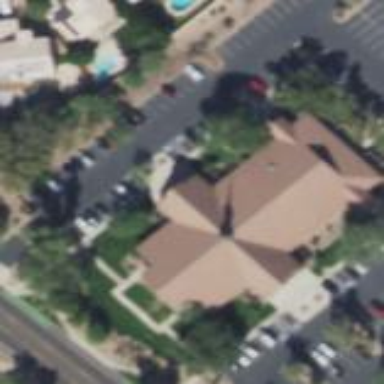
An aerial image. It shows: Building that is place of worship.